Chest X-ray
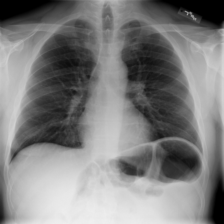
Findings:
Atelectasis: negative
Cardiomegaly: negative
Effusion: negative
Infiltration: negative
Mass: negative
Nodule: negative
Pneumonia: negative
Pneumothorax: negative
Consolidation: negative
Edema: negative
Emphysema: negative
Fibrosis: negative
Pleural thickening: negative
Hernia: negative